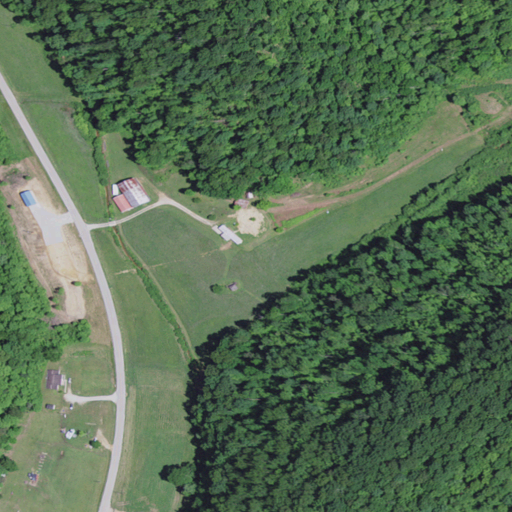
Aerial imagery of valley in Kentucky named Nickles Hollow containing deciduous forest, pasture, mixed forest, low intensity development, open development, and medium intensity development